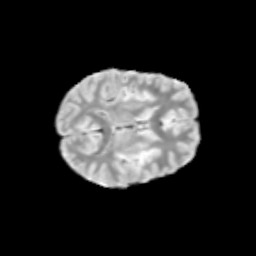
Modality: T2w
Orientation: axial
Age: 9
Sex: female
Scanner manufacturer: siemens
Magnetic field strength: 3 T
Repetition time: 3.8 s
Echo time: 0.07 s